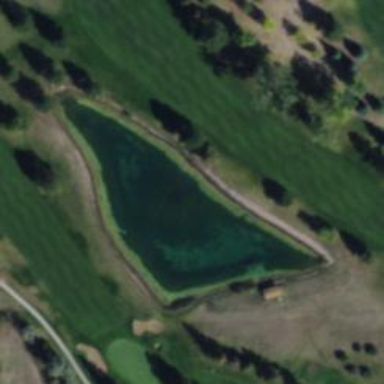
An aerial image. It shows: View of golf hole.